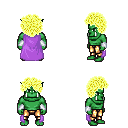
a pixel art fantasy rpg character, male body template, orc, green skin, lavender cape, gold greaves, gold curly afro hairstyle, white cloth bracers, four views (front, back, left, right), 2x2 character sprite sheet, small pixel art, hard edges, no anti-aliasing